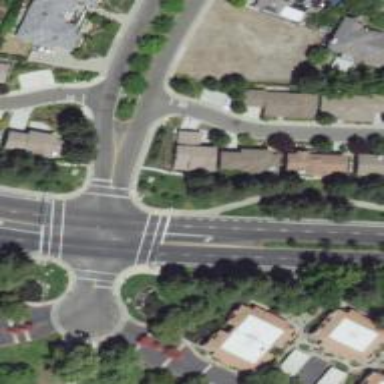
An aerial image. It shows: Marked road crossing.